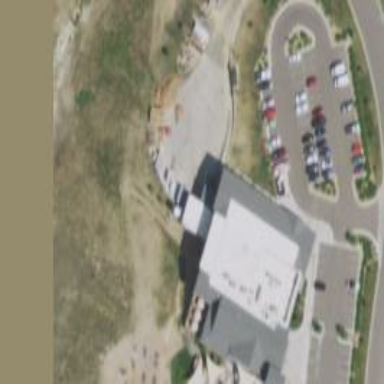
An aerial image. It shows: Restaurant in building.